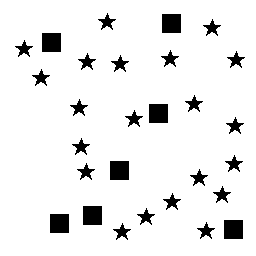
Squares: 7
Triangles: 0
Stars: 21
Total shapes: 28